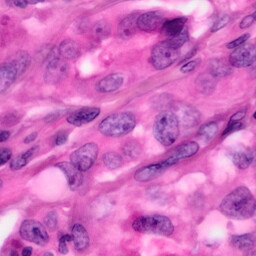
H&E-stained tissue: Pancreatic